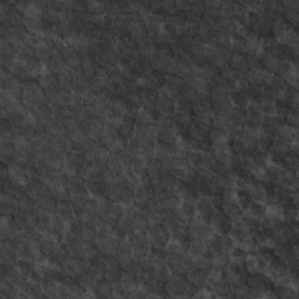
Label: non_frost